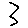
Label: zigzag